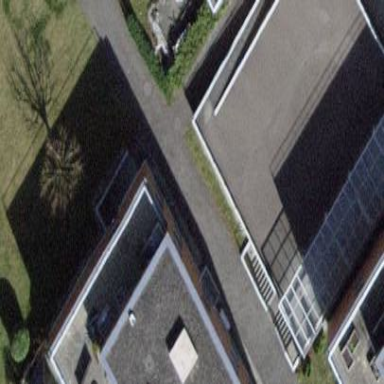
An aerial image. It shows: Group of garages.